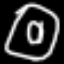
Label: donut